Chest X-ray. View position: PA
Patient age: 48
Patient sex: F
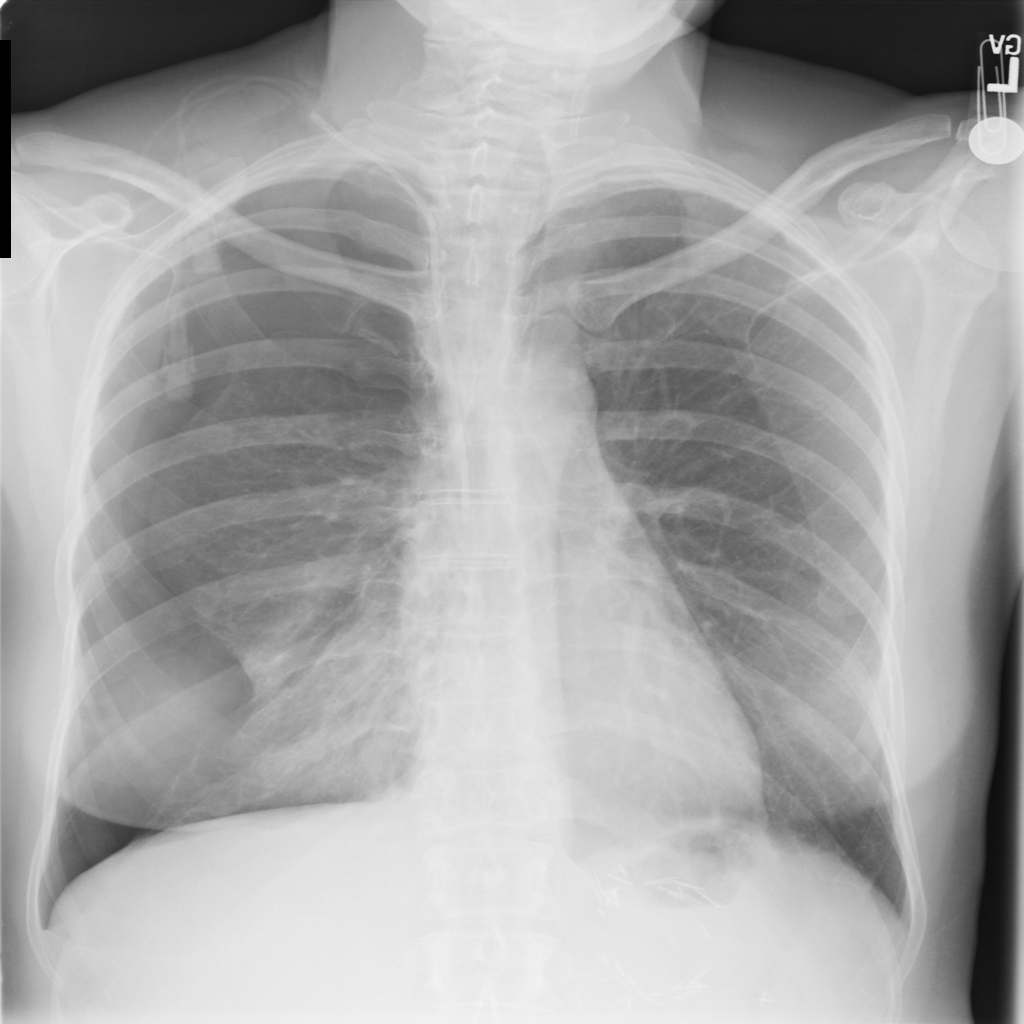
Finding: Pneumothorax